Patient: sex M, age 35
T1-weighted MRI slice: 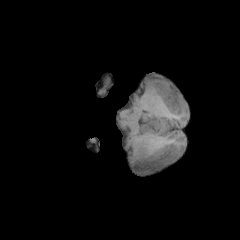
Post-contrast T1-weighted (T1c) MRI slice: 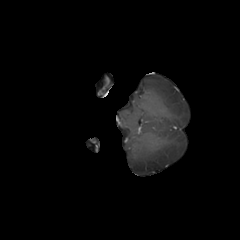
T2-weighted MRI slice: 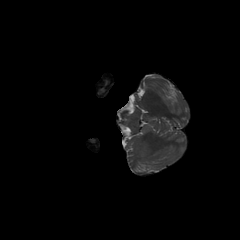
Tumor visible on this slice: no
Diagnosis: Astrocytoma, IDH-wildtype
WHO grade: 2